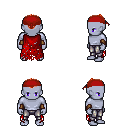
a pixel art fantasy rpg character, male body template, dark elf, purple skin, red tattered cape, metal pants, red short mohawk hairstyle, red bandana, cloth bracers, four views (front, back, left, right), 2x2 character sprite sheet, small pixel art, hard edges, no anti-aliasing